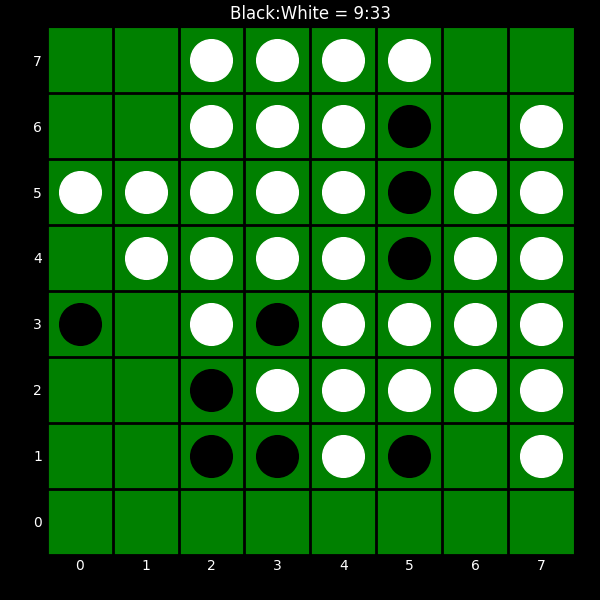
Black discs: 9
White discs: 33